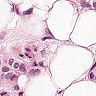
Metastatic tissue present: yes